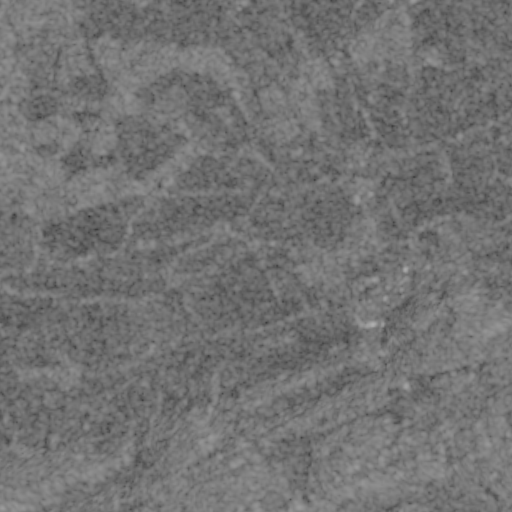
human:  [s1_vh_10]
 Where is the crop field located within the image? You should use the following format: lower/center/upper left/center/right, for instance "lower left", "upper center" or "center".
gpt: The crop field is located in the lower right of the image.
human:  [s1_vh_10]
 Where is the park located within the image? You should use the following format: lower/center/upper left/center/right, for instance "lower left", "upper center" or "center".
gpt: The park is located in the center right of the image.
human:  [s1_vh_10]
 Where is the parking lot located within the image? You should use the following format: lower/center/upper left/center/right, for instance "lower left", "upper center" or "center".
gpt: The parking lot is located in the center right of the image.
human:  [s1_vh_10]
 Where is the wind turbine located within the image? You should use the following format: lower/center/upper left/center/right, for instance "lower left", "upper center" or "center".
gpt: The wind turbine is located in the lower right of the image.
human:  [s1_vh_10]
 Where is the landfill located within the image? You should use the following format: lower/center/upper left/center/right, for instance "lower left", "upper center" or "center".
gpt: There is no landfill in the image.

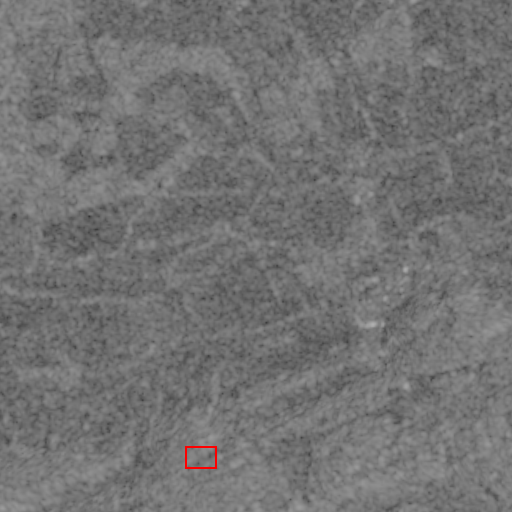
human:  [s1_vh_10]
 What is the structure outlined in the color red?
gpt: The structure outlined in red is a crop field.
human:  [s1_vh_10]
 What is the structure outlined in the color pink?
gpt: There is no pink outline.